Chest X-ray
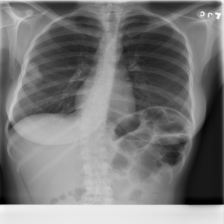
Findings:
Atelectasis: negative
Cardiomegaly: negative
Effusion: negative
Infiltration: negative
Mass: positive
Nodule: negative
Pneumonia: negative
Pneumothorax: negative
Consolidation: negative
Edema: negative
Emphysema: negative
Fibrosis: negative
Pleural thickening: negative
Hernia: negative